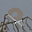
Label: 9